Question: From what I read I could not figure out how the cost and delay are calculated.
- -
I have posted my example bellow
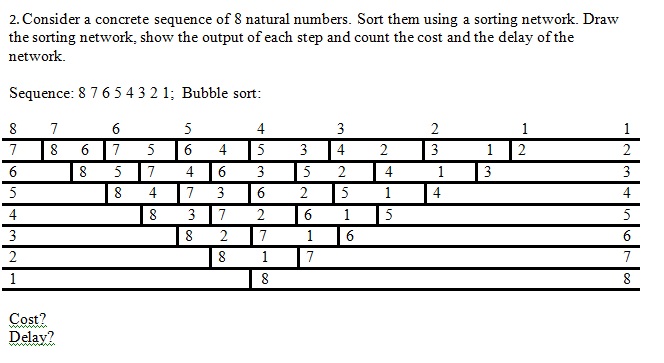
Answer: From what I can see, your answer is correct.
is the total number compare exchanges done in the sorting network. I believe here it's 28.
is the number of stages that must be done in sequence, i.e. have data dependencies. In the example there is a delay of 13.
Why do we care about the difference? Cost represents the amount of work we have to do in a serial implementation the benefit of using a sorting network is that many of the compare-exchanges can be done in parallel. When you have as much parallelism available as there are compare-exchanges in a single stage, you can calculate that stage concurrently.
In a perfectly parallel system, the latency of the algorithm is going to be related to the delay rather than the cost. In a completely serial system, the latency is going to be related to the cost rather than the delay.